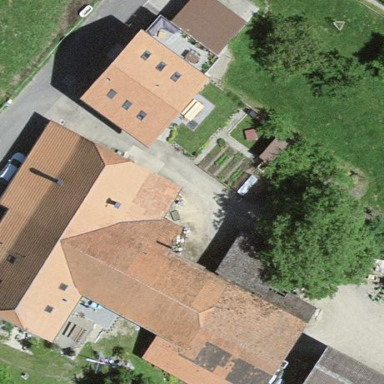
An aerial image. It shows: Farmyard area.